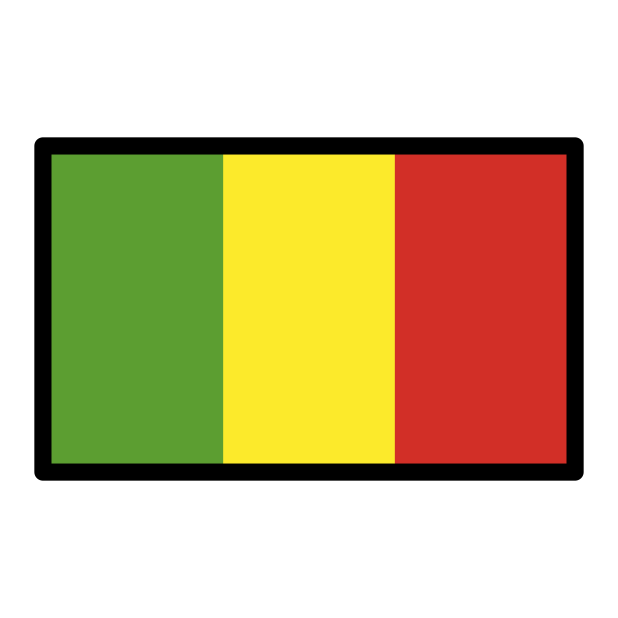
flag: Mali